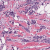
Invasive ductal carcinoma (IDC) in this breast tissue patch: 1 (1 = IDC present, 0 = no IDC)